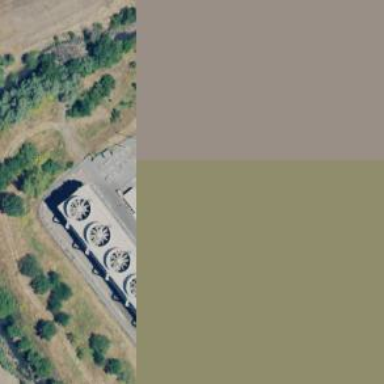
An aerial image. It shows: Power substation.